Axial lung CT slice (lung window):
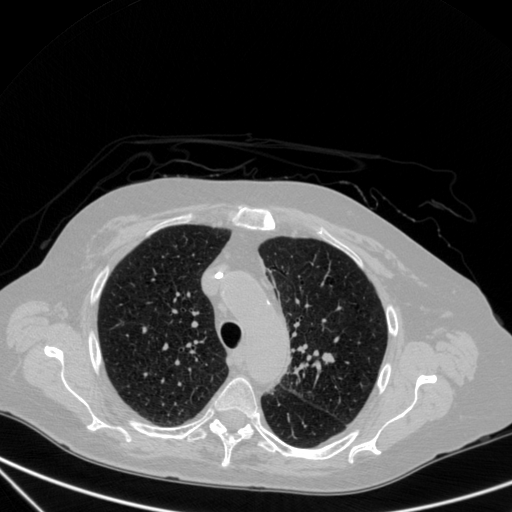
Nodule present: yes
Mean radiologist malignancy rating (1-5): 3.5